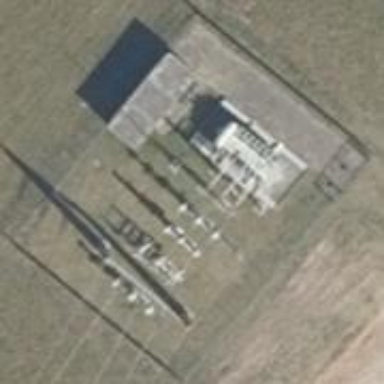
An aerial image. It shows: Outdoor power substation used for generation. The area is enclosed by fence.